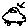
Label: car